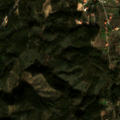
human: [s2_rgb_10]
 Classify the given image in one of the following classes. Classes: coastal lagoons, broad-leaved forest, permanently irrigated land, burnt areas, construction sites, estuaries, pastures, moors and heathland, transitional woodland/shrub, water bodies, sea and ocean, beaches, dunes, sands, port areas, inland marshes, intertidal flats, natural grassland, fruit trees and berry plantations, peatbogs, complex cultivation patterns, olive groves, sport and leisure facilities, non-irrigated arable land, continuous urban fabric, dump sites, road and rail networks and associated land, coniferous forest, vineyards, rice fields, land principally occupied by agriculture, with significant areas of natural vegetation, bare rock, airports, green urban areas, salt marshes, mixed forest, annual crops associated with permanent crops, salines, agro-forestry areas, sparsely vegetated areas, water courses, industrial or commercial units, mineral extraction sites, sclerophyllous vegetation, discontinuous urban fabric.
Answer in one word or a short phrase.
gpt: complex cultivation patterns, broad-leaved forest, transitional woodland/shrub